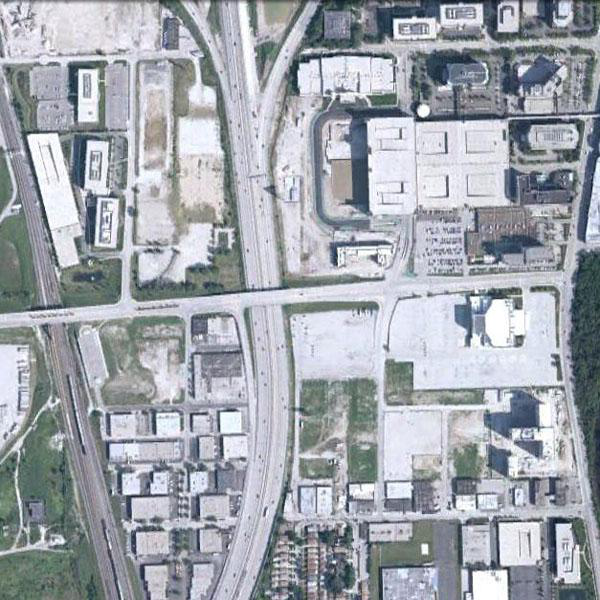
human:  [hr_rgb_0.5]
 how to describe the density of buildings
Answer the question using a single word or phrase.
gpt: dense